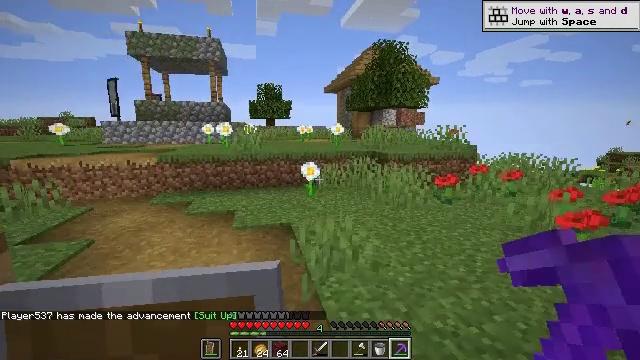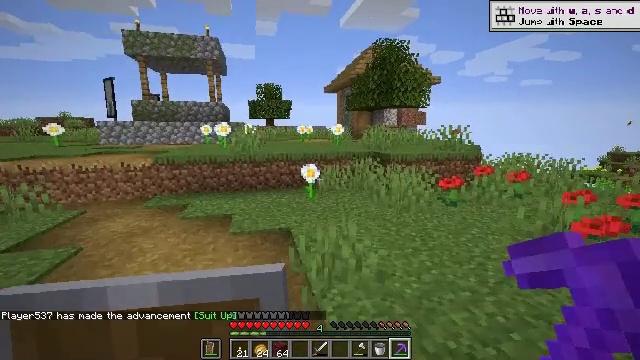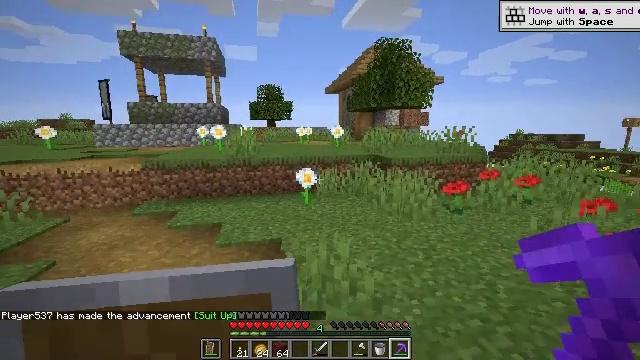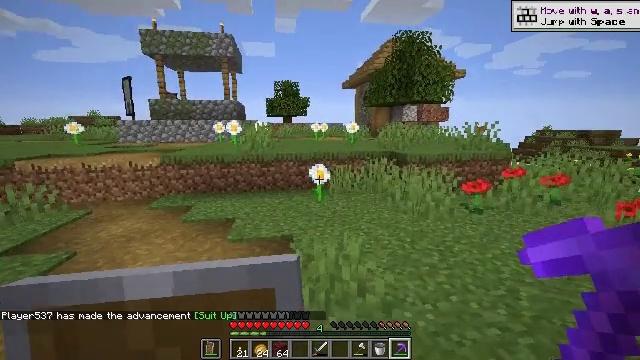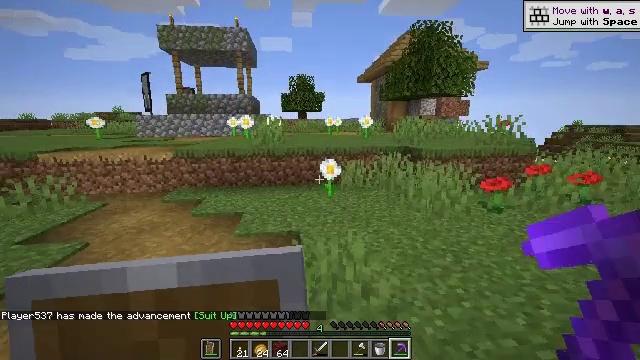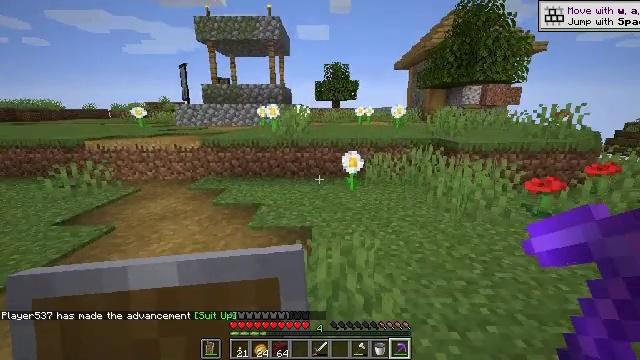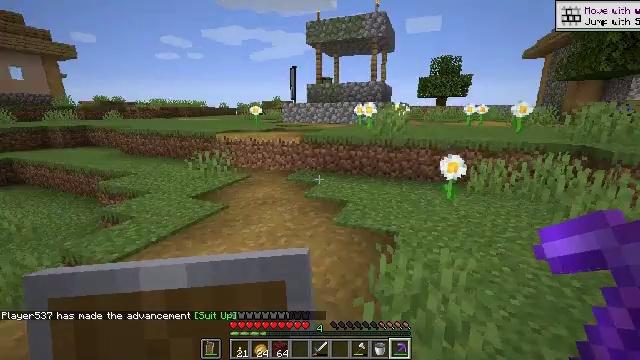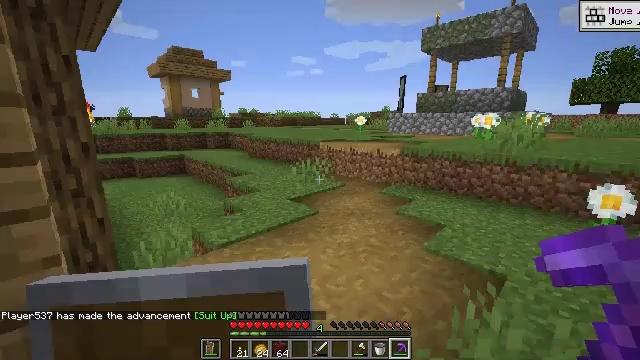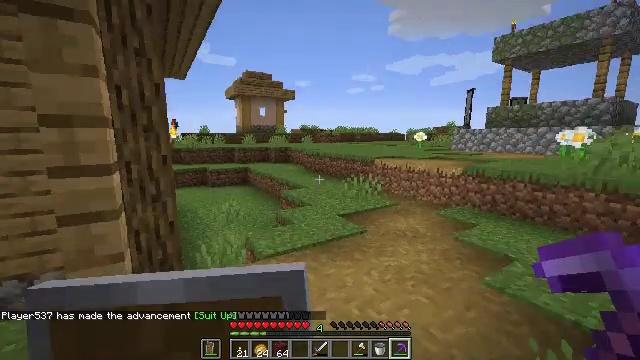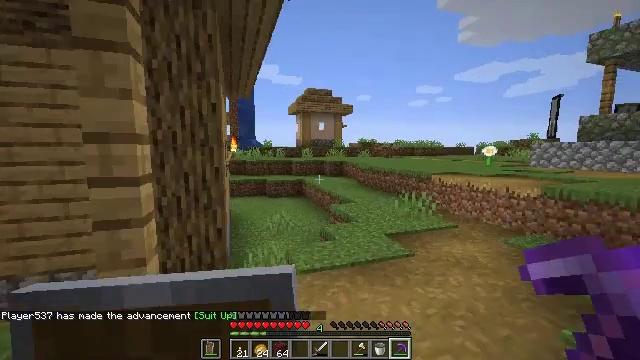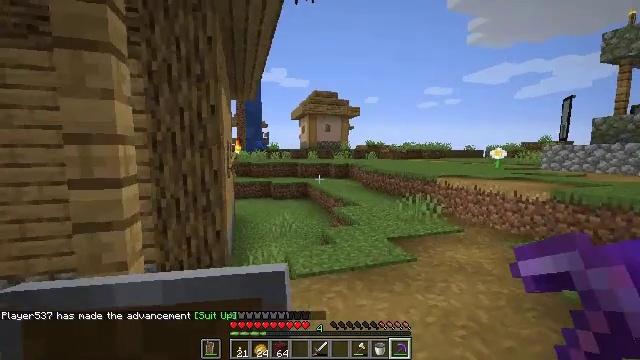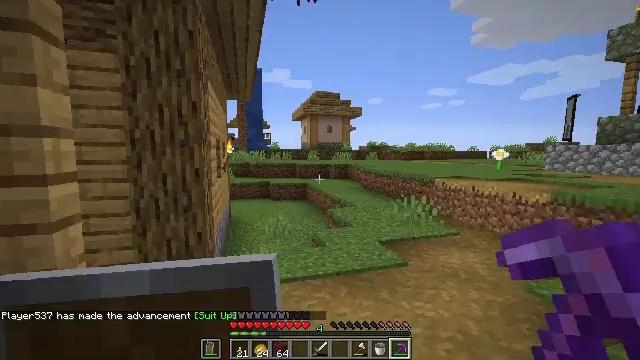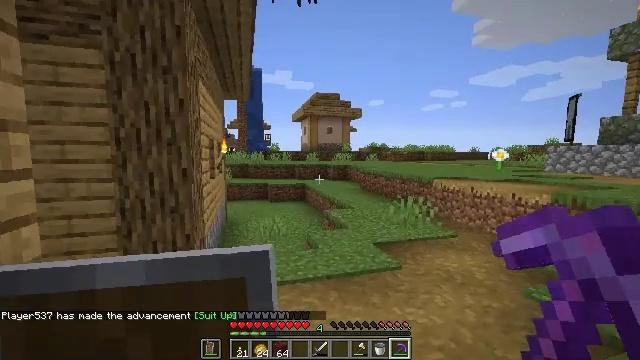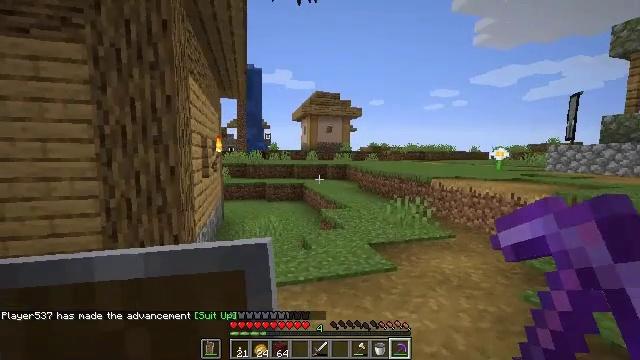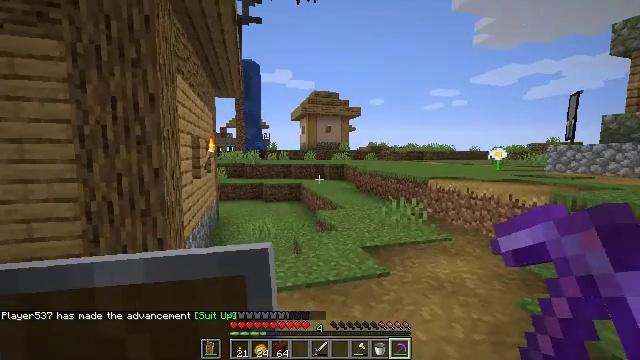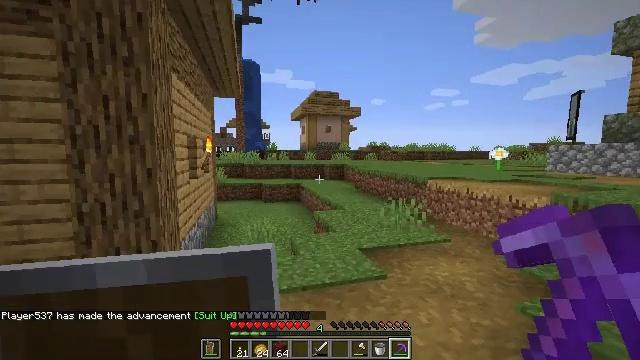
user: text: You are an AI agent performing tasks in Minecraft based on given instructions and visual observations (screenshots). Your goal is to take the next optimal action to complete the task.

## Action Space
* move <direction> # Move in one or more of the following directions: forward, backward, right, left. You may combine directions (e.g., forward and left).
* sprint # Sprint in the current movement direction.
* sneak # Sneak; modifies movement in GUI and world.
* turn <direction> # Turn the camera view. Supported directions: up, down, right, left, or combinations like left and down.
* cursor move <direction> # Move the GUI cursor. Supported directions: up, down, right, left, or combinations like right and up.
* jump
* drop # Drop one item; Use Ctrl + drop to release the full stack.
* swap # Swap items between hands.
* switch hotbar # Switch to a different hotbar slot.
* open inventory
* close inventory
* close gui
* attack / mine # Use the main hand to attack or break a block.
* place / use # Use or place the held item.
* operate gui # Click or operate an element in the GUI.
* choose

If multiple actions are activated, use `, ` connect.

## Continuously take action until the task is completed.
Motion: motion action
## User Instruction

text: craft item air
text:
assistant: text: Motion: move forward and move right
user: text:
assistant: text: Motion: move forward and move right
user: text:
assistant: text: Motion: move forward and move right, turn left
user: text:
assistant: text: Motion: move forward and move right, turn left and down
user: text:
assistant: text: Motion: move forward and move right, turn left and down
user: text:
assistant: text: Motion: move forward and move right, turn left
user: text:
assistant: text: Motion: move forward and move right, turn left and up
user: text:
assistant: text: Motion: move forward and move right, turn left and up
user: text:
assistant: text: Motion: move forward and move right, turn left and up
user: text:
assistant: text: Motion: move forward and move right, turn left
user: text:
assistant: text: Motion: move forward and move right
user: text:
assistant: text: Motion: move forward and move right
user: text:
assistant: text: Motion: move forward and move right
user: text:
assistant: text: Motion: no_op
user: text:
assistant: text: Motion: no_op
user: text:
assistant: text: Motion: no_op
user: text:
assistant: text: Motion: no_op
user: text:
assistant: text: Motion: no_op
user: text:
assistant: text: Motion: no_op
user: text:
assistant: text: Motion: no_op
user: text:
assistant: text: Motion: no_op
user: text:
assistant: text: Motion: move right
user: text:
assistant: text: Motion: move right
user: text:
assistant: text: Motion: move right, turn left
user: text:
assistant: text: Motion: move right
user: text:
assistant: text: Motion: move forward and move right, turn left
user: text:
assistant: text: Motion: move forward and move right, turn left
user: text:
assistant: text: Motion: move forward and move right
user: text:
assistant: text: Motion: move forward and move right
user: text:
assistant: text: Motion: move right